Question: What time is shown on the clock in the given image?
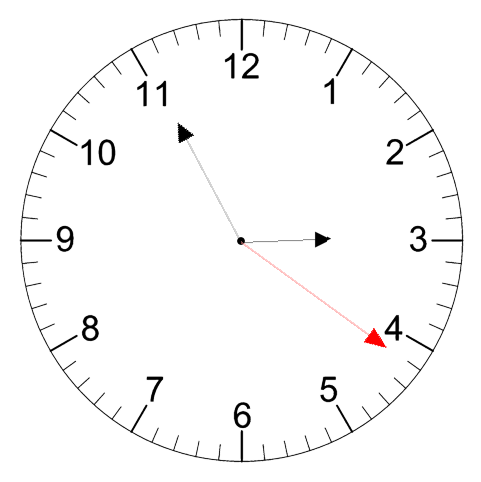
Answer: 02:55:21